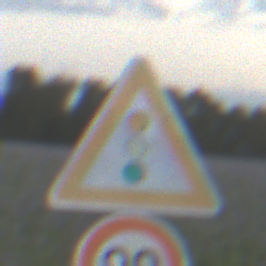
Verkehrszeichen: Lichtzeichenanlage
Zusatzzeichen unten: Geschwindigkeit80
Umgebung: Outdoor, Nature
Tageszeit: SunriseSunset
Wetter: PartlyCloudy
Licht: Natural
Jahreszeit: NotSpecified
Kontrast: LowContrast